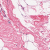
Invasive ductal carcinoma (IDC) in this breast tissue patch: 0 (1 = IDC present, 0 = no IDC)